Question: Is possible to display two forms using the Compact Framework (Windows Mobile 6.1), where the first form (behind the second - GREEN) occupies the entire space (as default), while the second form (above the first - BLUE) has a distance greater than zero from the top of the screen (a Top property that does not work when I tried it)?
The following image explains what I mean:

How can I do?
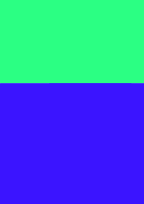
Answer: Windows Mobile is not capable of displaying forms that do not take the entire screen. If you need that, you must find a device that runs Windows CE. The only thing in Windows Mobile that's not "full screen" is a 'MessageBox'.
As Compact Framework applications can run both on Windows Mobile and Windows CE, there is a 'Top' property for forms, which has no effect in Windows Mobile (like the other properties that usually adjust location or size).